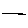
Label: line